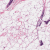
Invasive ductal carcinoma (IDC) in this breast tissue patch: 0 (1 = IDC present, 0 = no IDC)